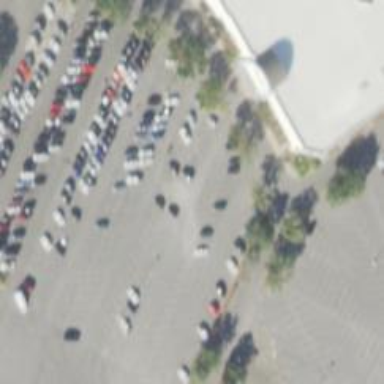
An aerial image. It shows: Parking space.